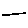
Label: line